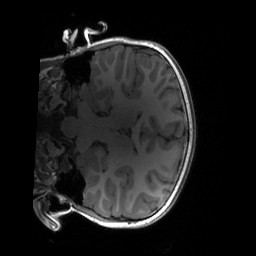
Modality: T1w
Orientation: coronal
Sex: female
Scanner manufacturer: siemens
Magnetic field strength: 3 T
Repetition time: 1.9 s
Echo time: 0.00243 s